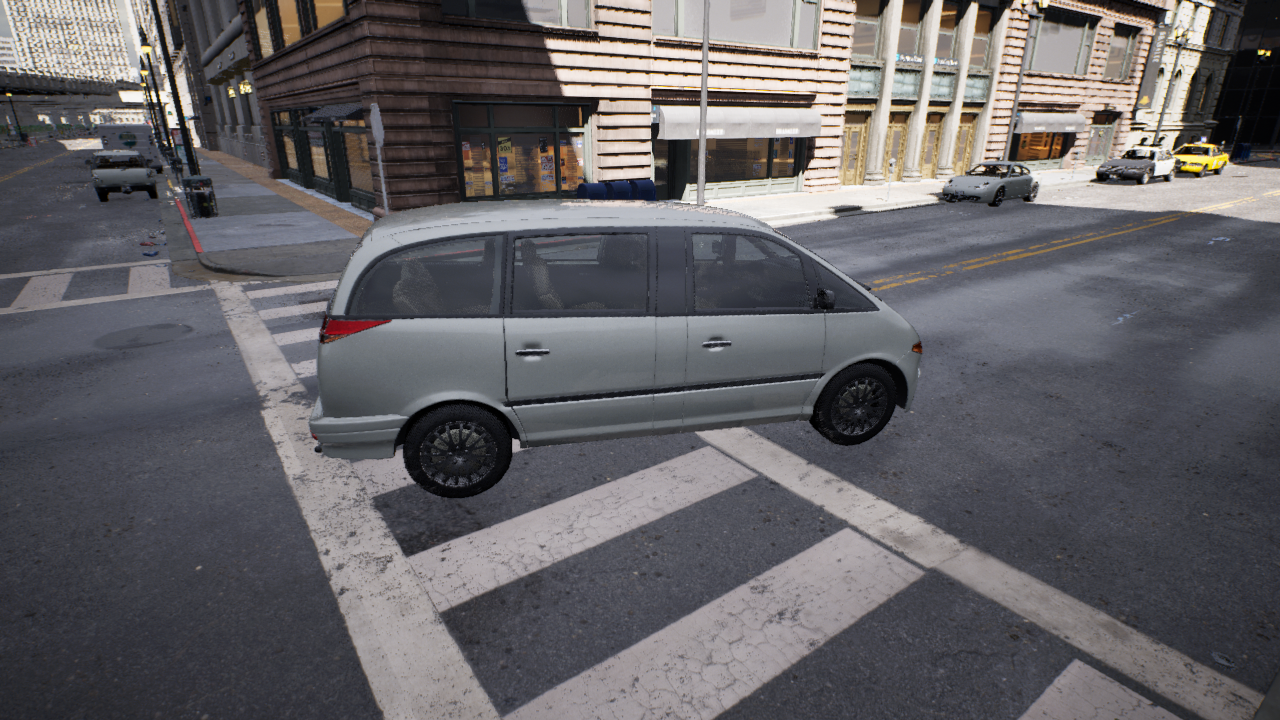
Venue: intersection
Lighting: clear day
Vehicle rig: minivan